Question: I am trying to rename my android application package in eclipse via . It is generating error saying
> A Fatal error occurred while performing the refactoring
You can see the screen shot below.

I can't rename my package.
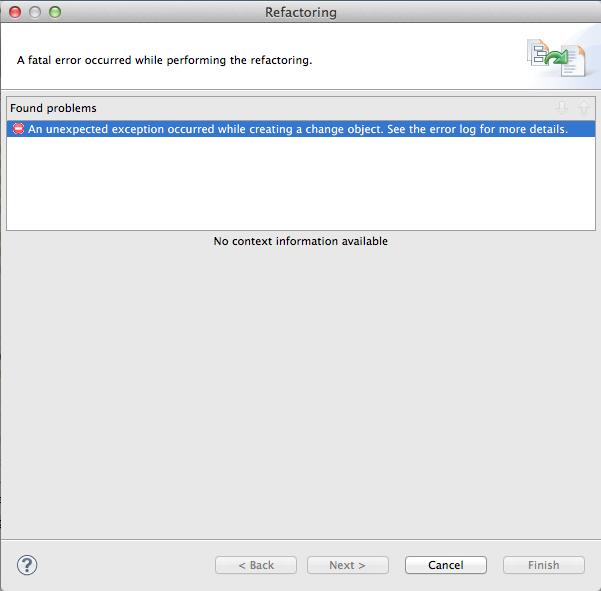
Answer: I have found the reason behind the error.
One of my class was commented completely(package was commented too).
Whenever Eclipse tries to rename Application package it throws fatal error because the file exists in the package without package name in it.
I just added the package name on the top of the class and tried renaming it again, no issue was found and Application package was renamed properly.